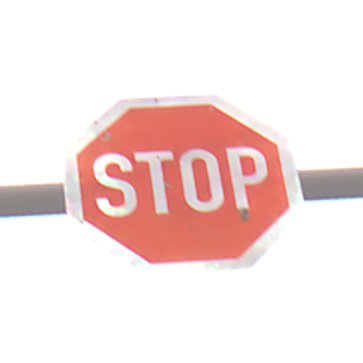
Verkehrszeichen: Stop
Umgebung: Outdoor, Nature
Tageszeit: Midday
Wetter: Overcast
Licht: Natural
Jahreszeit: Winter
Kontrast: LowContrast